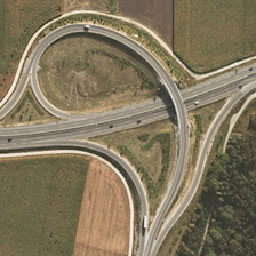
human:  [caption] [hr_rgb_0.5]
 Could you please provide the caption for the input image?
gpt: this curved flyover spans the road and streteches to the other direction in this farmland .

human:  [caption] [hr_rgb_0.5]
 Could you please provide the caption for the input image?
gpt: There is a circular viaduct on the farmland and a forest at the corner.

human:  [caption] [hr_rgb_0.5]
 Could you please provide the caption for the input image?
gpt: There is a ring-shaped viaduct in the farmland and a forest at the corner.

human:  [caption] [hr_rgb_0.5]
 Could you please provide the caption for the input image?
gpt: a viaduct surrounded by farmland and a belt of trees is combined with a ring shaped road in one side and a triquetrous road in the other side .

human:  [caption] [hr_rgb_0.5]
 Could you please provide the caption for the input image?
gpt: There is a ring-shaped viaduct lying on a piece of farmland, and the corner is a forest.